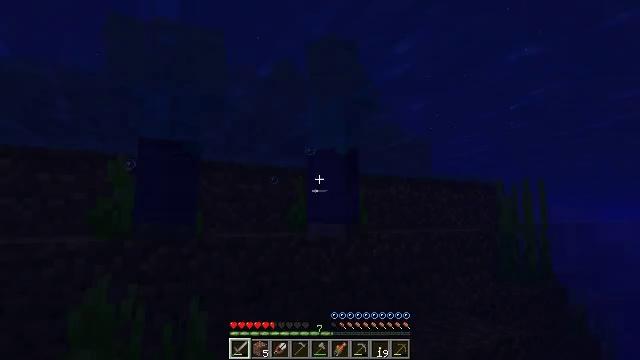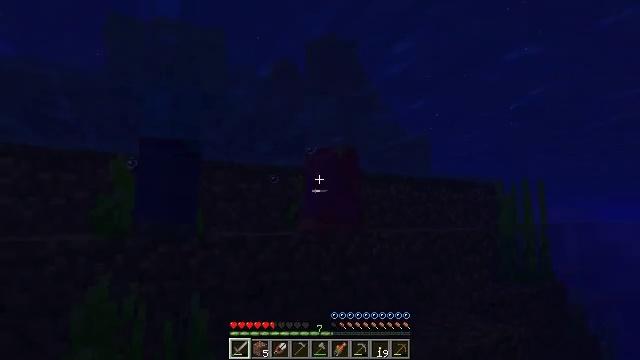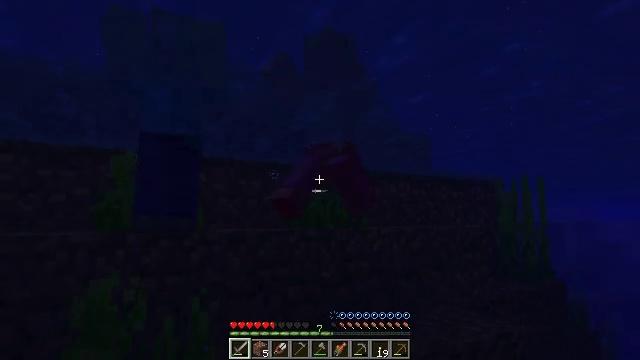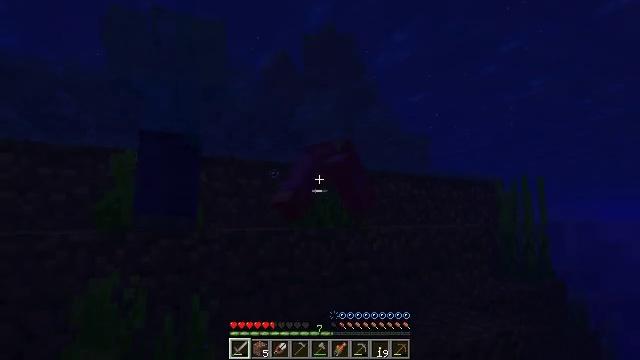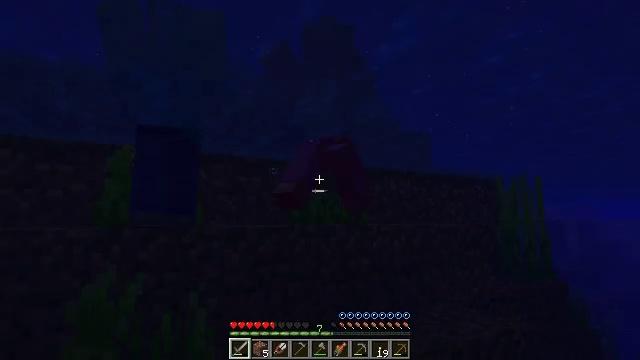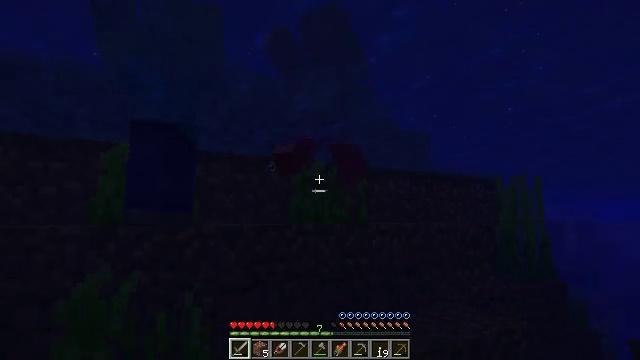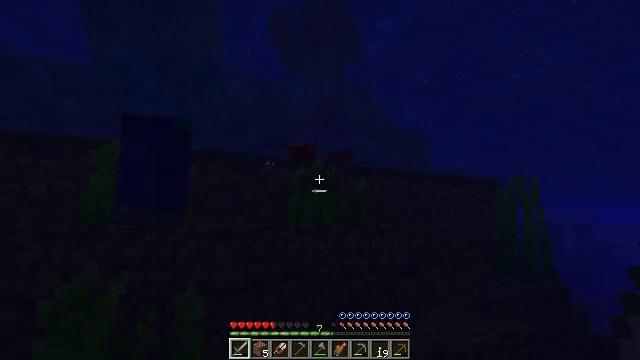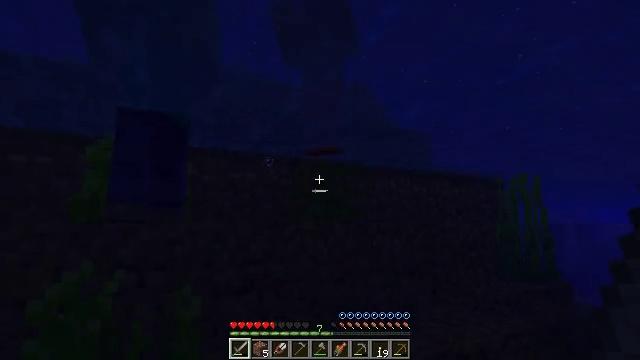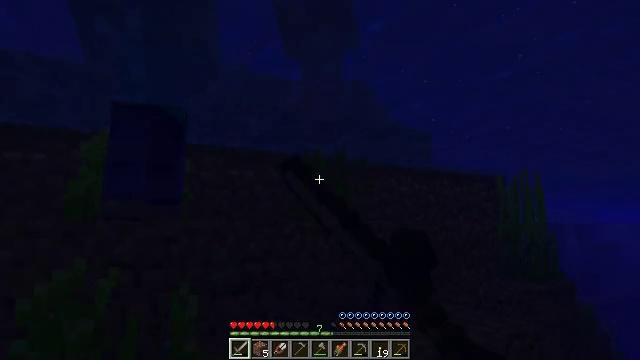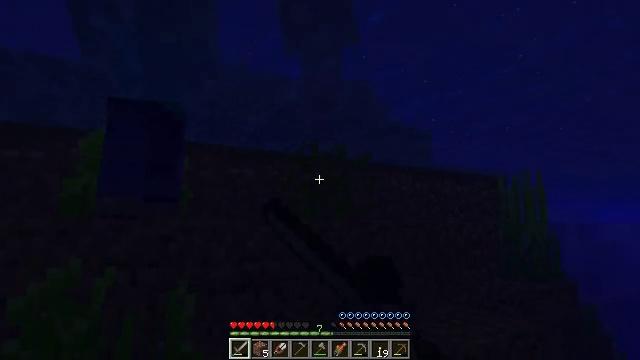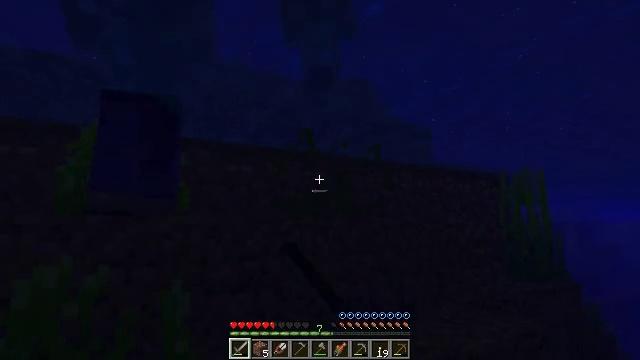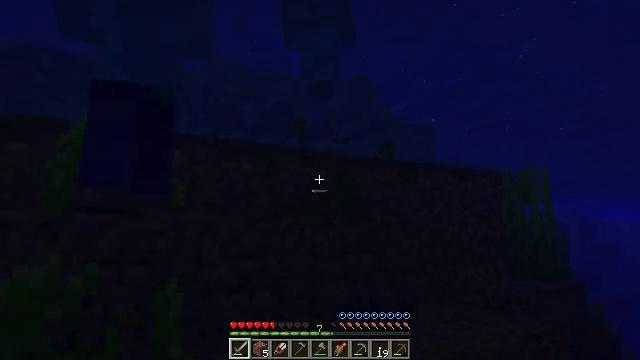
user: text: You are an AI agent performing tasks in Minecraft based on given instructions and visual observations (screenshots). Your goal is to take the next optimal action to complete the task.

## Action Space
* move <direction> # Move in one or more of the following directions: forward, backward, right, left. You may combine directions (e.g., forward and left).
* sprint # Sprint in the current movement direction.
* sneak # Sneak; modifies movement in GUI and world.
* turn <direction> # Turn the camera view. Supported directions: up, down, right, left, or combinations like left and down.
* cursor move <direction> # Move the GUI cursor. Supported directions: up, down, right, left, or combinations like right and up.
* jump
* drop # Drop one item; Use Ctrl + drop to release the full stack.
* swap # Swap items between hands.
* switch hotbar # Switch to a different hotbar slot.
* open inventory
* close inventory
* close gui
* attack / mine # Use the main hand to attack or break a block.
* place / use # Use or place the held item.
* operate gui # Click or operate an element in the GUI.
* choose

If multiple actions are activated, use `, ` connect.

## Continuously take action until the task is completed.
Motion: motion action
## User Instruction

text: Gather seagrass near the seafloor.
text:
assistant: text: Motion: move forward
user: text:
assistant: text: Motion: move forward
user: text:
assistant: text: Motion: move forward
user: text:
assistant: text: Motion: move forward
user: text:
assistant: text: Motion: move forward
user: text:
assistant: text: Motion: move forward
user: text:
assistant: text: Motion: move forward, attack / mine
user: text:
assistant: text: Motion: move forward, attack / mine
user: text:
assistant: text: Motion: move forward, attack / mine
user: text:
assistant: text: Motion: move forward
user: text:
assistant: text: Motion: jump
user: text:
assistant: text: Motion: jump